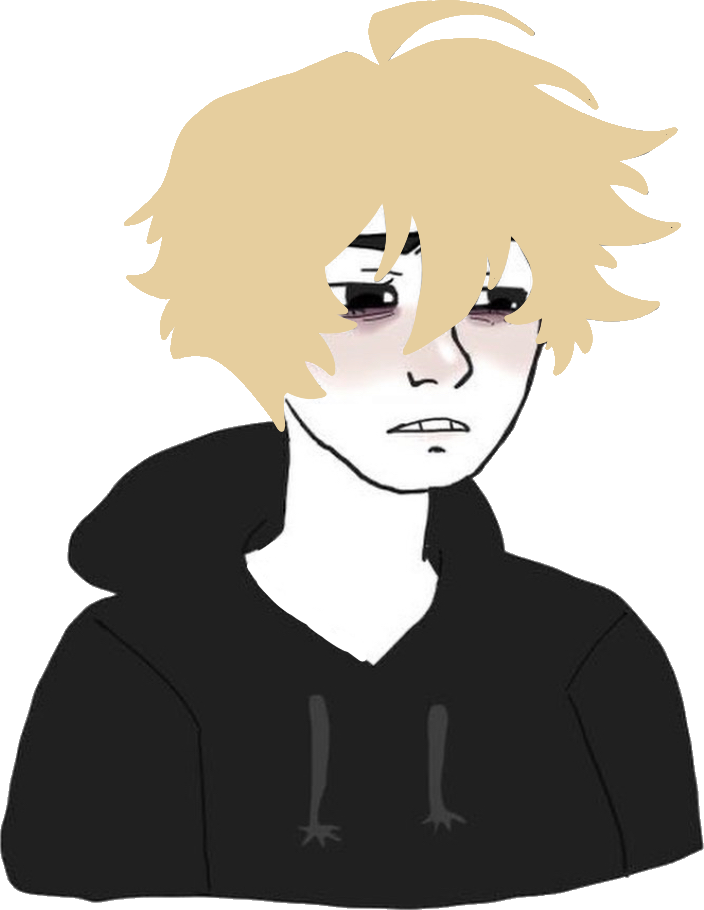
Label: 5_Twinkjak